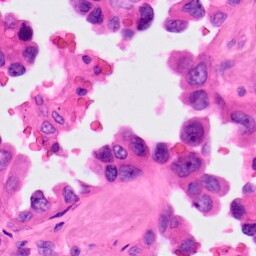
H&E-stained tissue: Lung